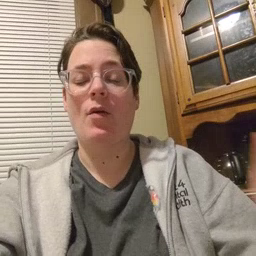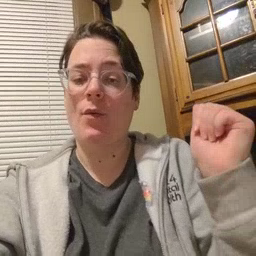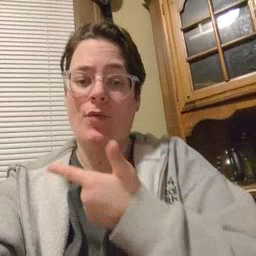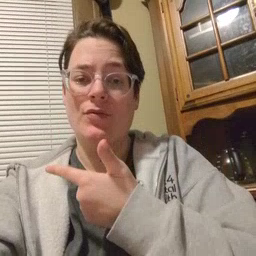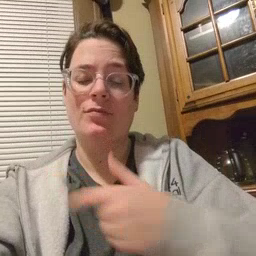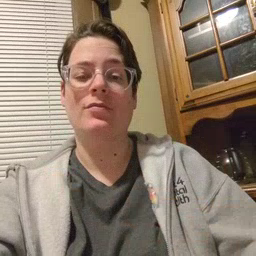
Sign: all